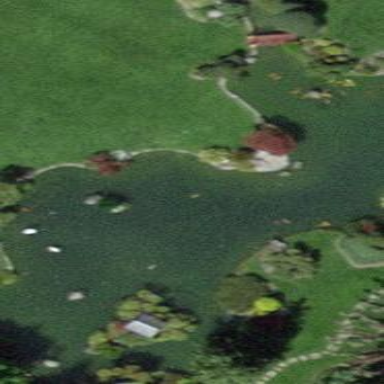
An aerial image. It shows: Pond with natural water.